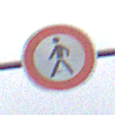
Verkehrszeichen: VerbotFussgaenger
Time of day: Midday
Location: Outdoor (Nature)
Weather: PartlyCloudy
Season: NotSpecified
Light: Natural